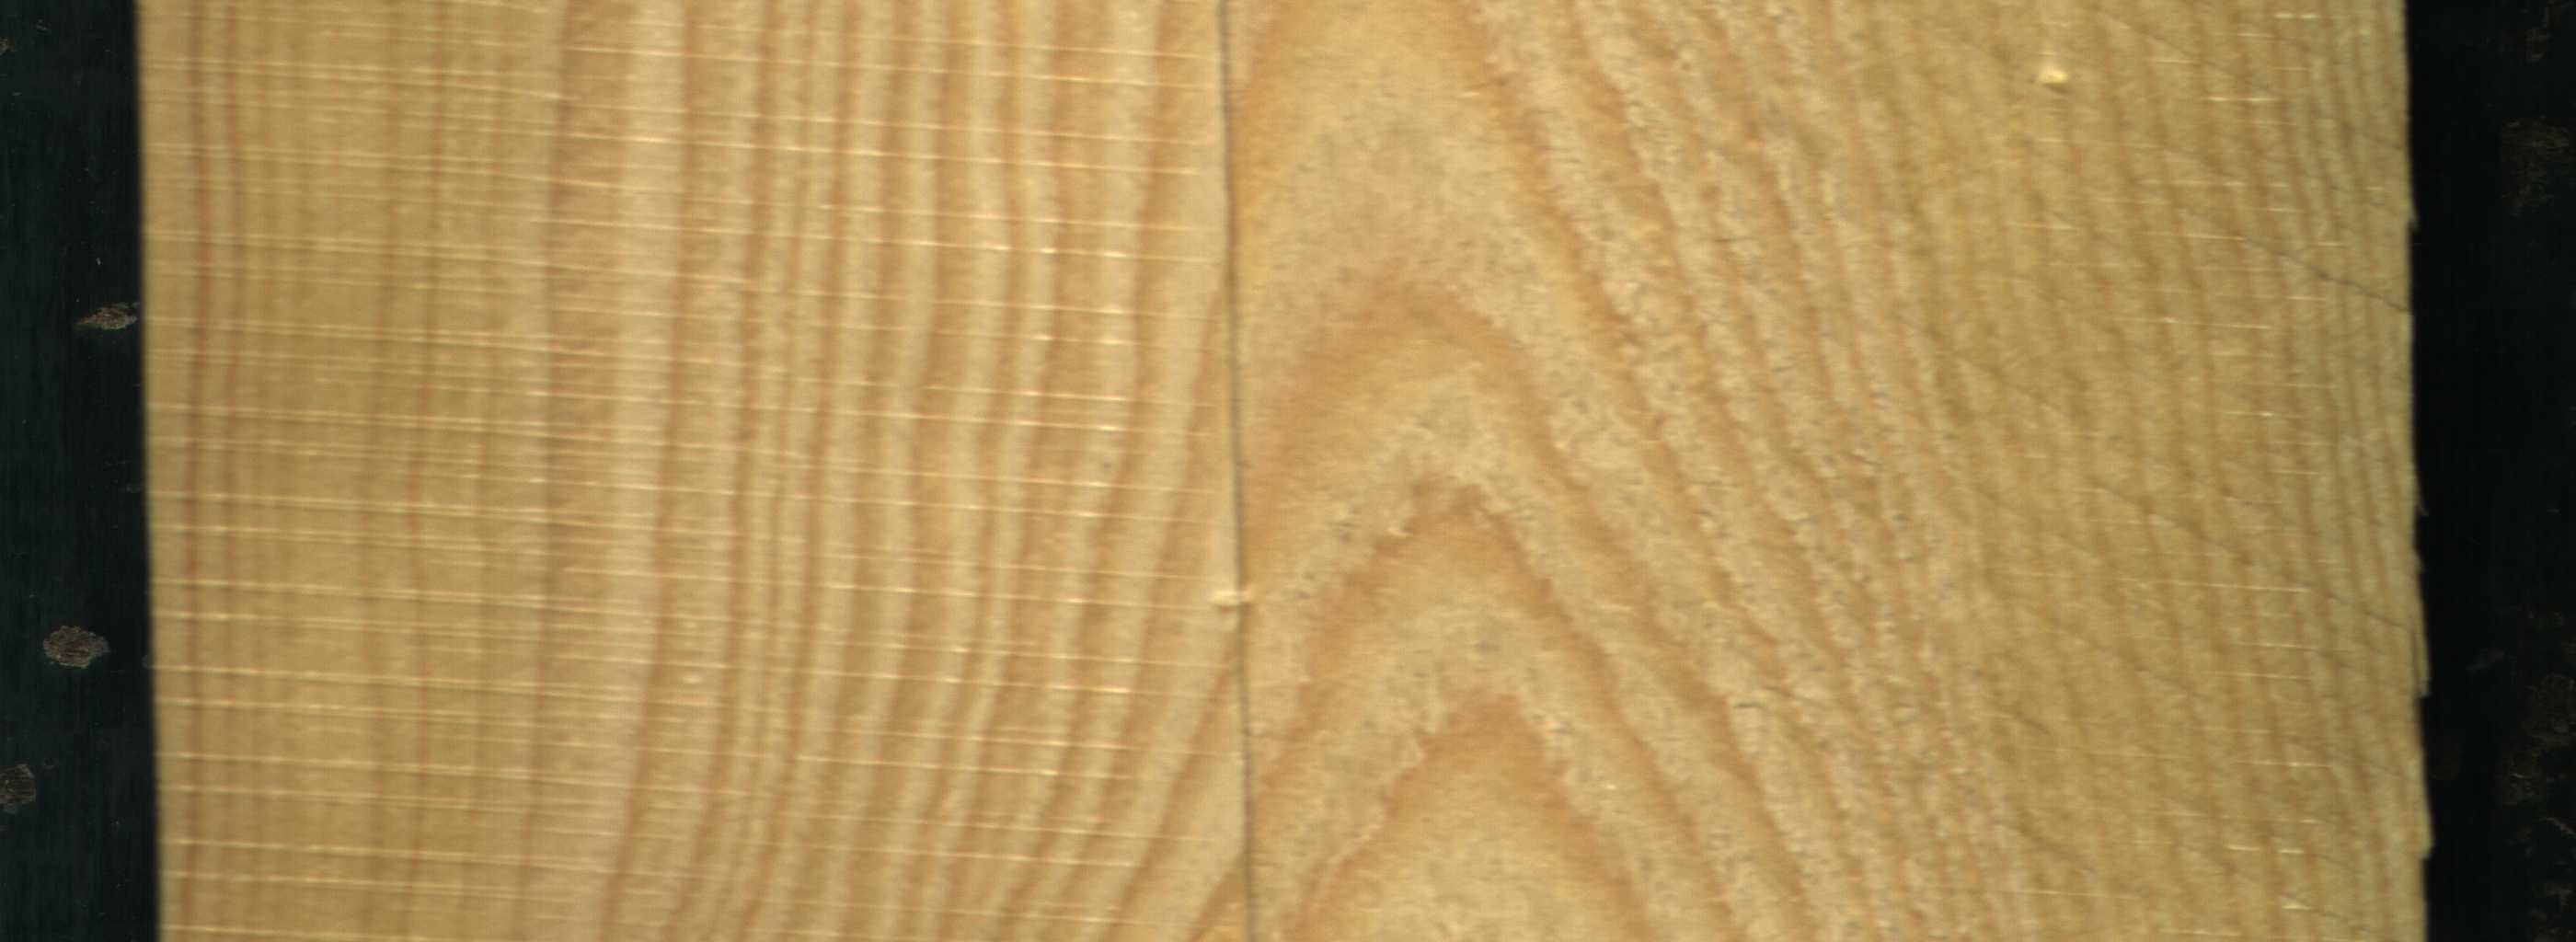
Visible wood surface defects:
Crack